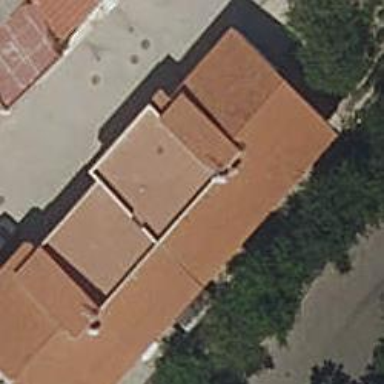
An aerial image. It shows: Detached building.